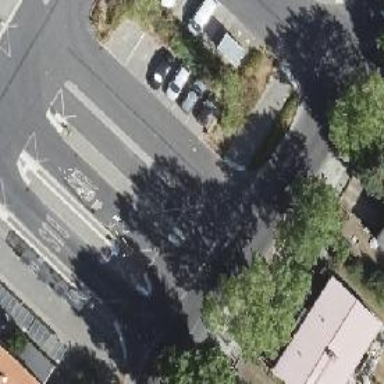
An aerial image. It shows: Taxi stand.